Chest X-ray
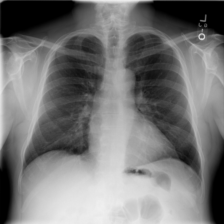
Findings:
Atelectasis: negative
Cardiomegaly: negative
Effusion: negative
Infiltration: negative
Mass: negative
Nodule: negative
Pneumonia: negative
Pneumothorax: negative
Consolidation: negative
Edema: negative
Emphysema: negative
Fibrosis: negative
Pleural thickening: negative
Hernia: negative